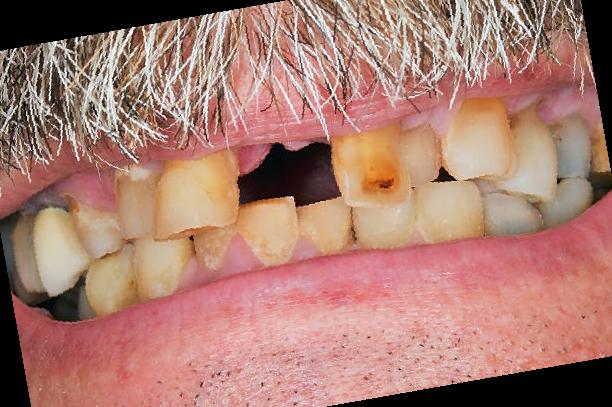
Condition: Calculus